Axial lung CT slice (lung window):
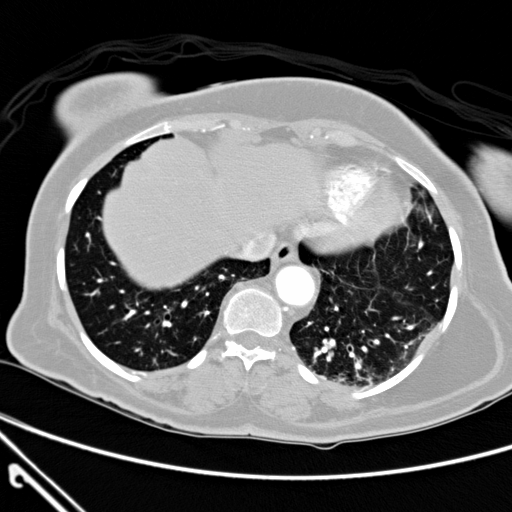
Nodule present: no